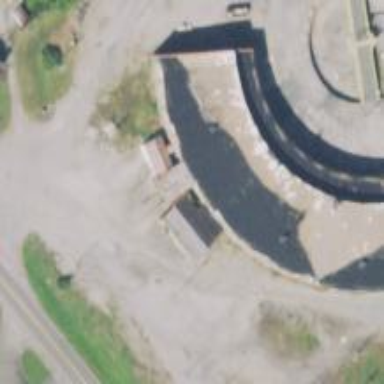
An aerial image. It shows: Building that serves as roundhouse for the railway.